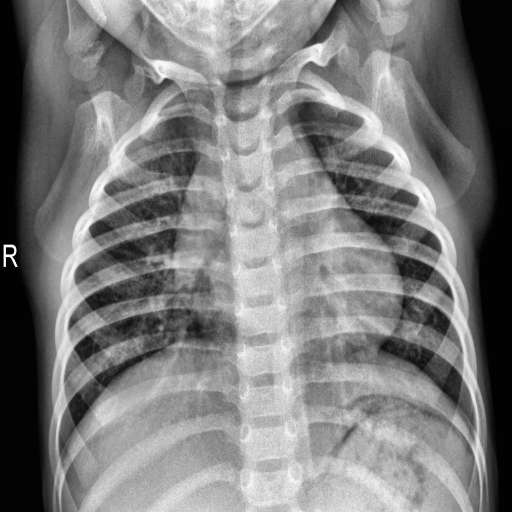
Finding: NORMAL